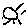
Label: sun